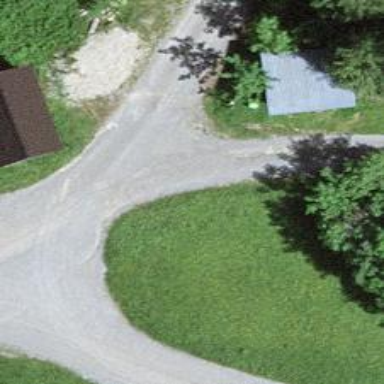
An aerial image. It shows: Unclassified road with fine gravel surface.